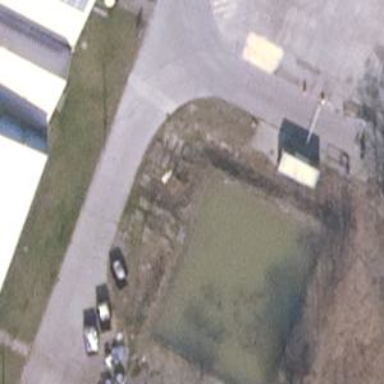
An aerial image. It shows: Emergency fire water pond.